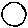
Label: circle